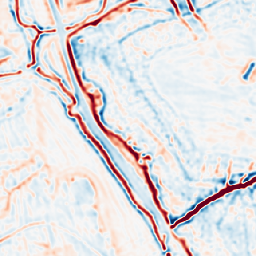
Category: multiscale
Decomposition family: log
Decomposition parameters: sigma: 2
Upsampling method: area
Upsampling parameters: scale: 4
Upsampling scale: 4